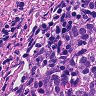
Metastatic tissue present: yes